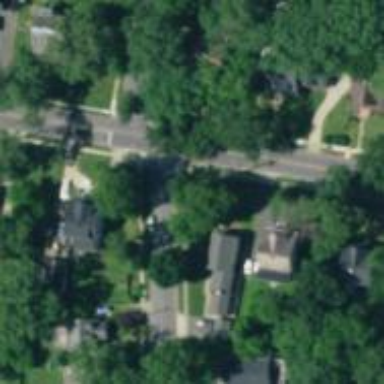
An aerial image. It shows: Neighborhood.